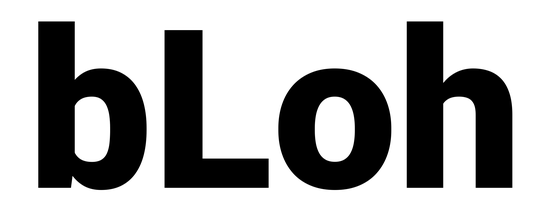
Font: Roboto_Black